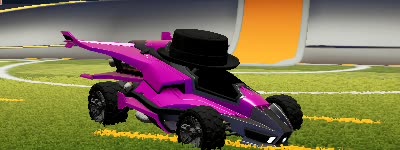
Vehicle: aftershock